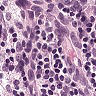
Metastatic tissue present: no